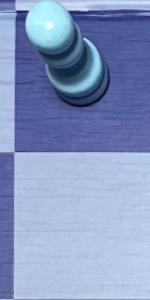
Label: Empty